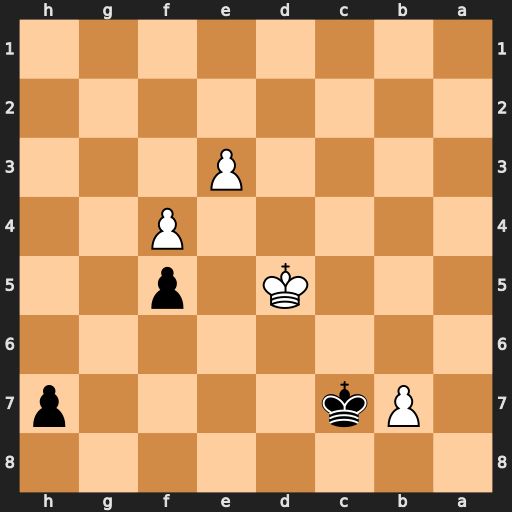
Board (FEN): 8/1Pk4p/8/3K1p2/5P2/4P3/8/8
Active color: b
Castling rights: -
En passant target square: -
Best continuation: h5 b8=Q+ Kxb8 e4 h4 exf5 h3 Ke6 h2 f6 h1=Q